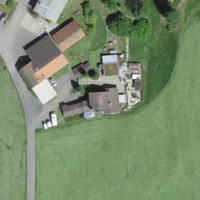
EUNIS habitat code: 24
Species observed at this site:
Cornus sanguinea